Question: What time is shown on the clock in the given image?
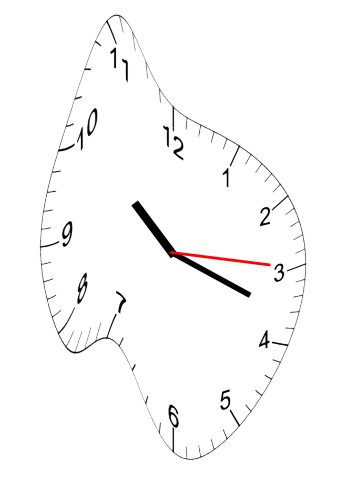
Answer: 10:18:15